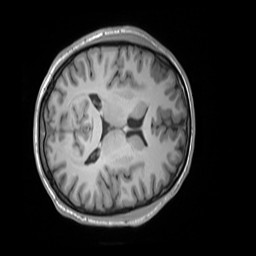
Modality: T1w
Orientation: axial
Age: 23
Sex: male
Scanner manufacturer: siemens
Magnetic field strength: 3 T
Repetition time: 1.55 s
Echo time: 0.00234 s